The plot shows how the frequency content of a bearing vibration signal evolves over time (STFT spectrogram). Diagnose the bearing from this image, choosing from: normal, inner_race, outer_race, ball.
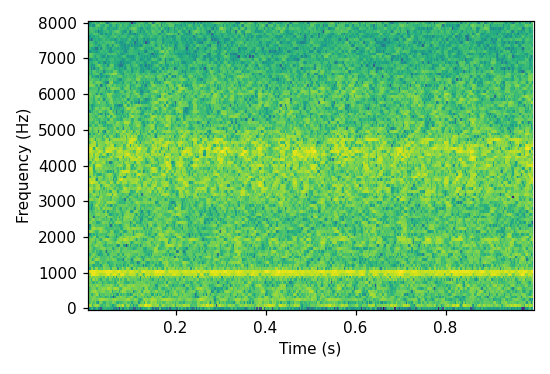
Answer: normal